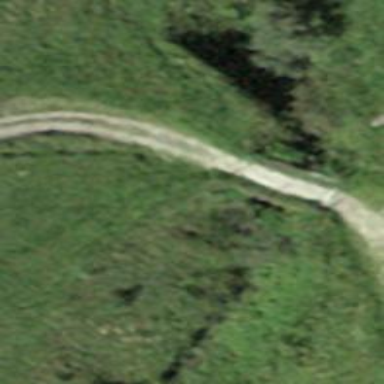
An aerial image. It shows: Track crossing bridge. The track is made of grade 4 material.